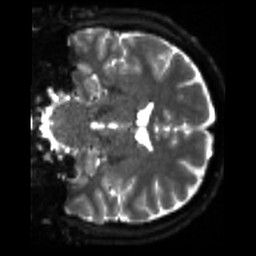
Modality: sbref
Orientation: coronal
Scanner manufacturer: siemens
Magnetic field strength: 3 T
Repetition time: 4 s
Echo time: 0.0594 s